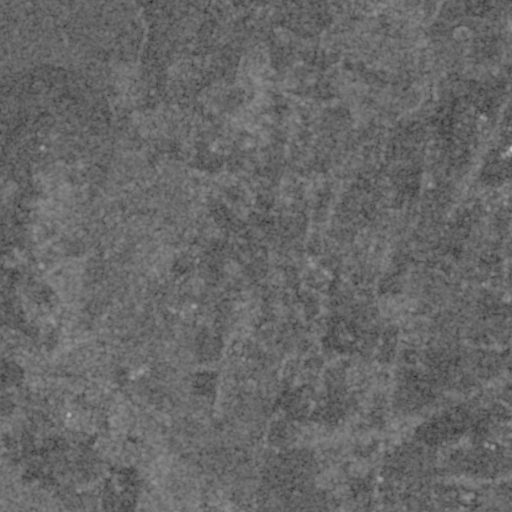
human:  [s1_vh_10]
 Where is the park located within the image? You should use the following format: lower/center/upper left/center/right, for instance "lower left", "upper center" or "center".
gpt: The park is located in the lower left of the image.
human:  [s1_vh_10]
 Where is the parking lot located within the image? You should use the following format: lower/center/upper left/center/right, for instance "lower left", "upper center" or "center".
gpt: The parking lot is located in the lower left of the image.
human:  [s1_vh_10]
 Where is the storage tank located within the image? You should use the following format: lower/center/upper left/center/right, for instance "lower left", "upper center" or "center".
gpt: The storage tank is located in the lower left of the image.
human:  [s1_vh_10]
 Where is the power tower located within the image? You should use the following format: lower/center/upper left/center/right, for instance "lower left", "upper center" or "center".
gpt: There is no power tower in the image.

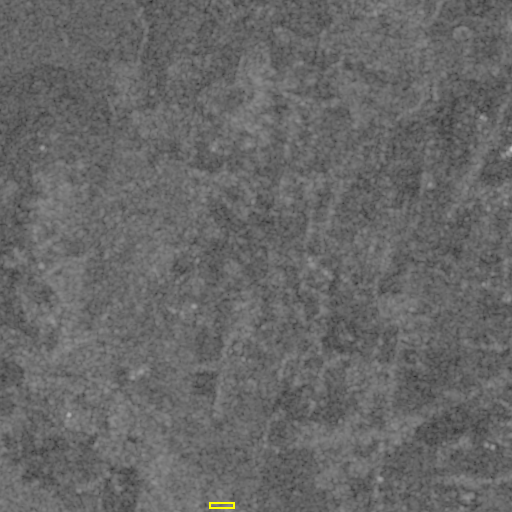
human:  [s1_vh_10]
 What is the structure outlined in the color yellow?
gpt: The structure outlined in yellow is a parking lot.
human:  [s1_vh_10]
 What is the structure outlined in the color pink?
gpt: There is no pink outline.